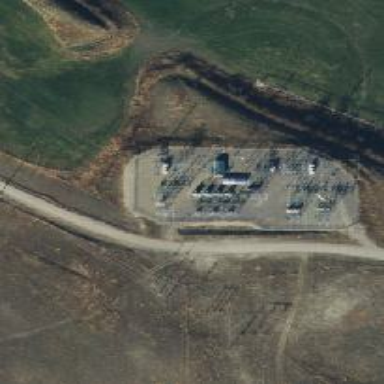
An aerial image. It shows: Switch for power supply.